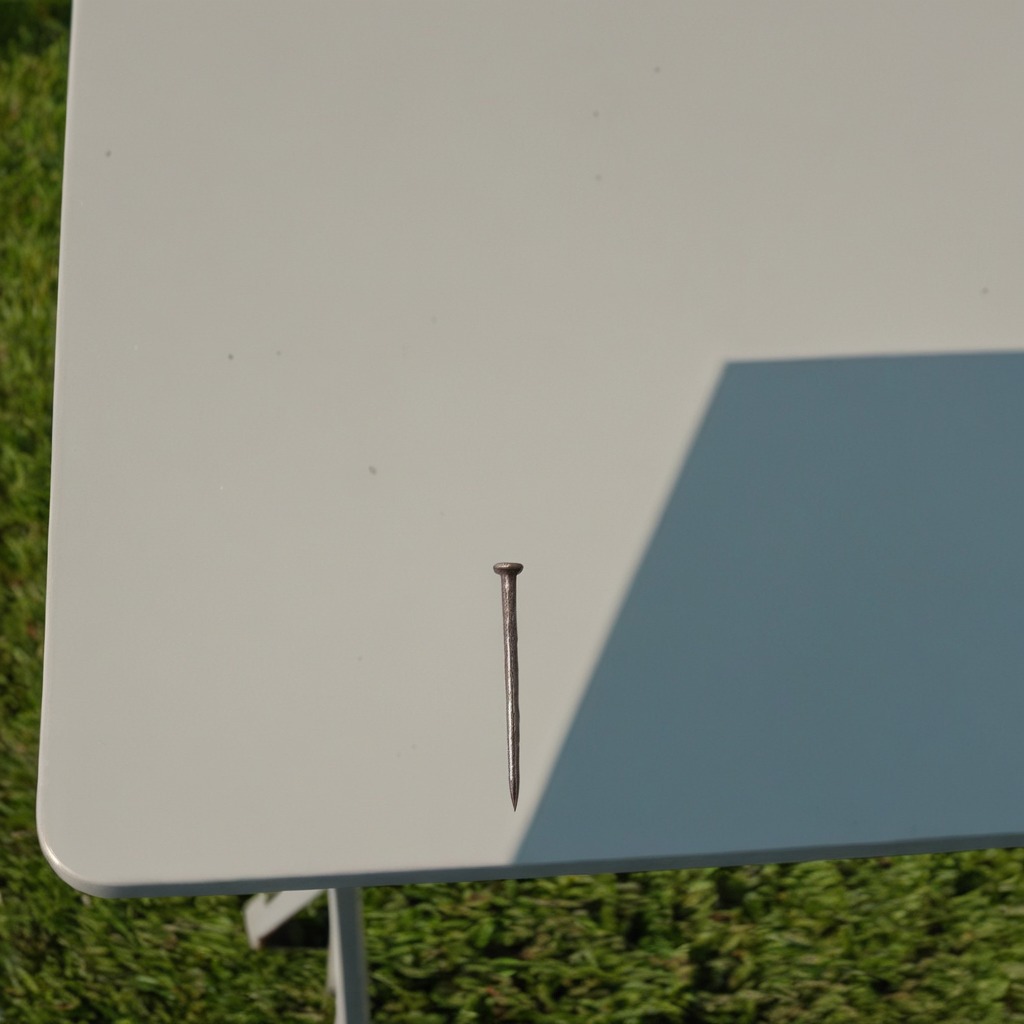
A iron nail is lying on a clean utility table in a temporary outdoor tool station afternoon light present textured surface.